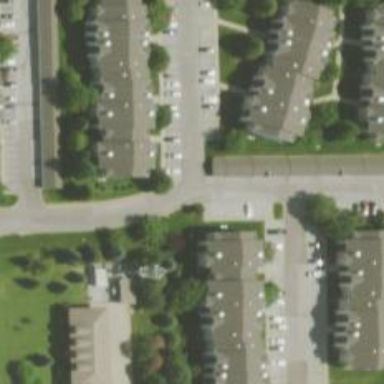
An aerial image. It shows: Living street.